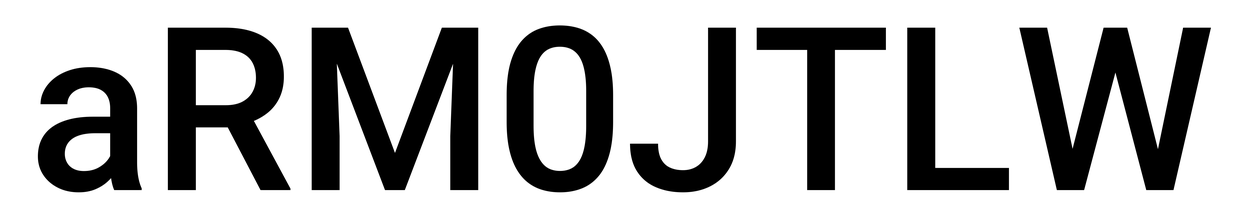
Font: Roboto_Medium